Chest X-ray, PA view. Patient: 62 years old, sex F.
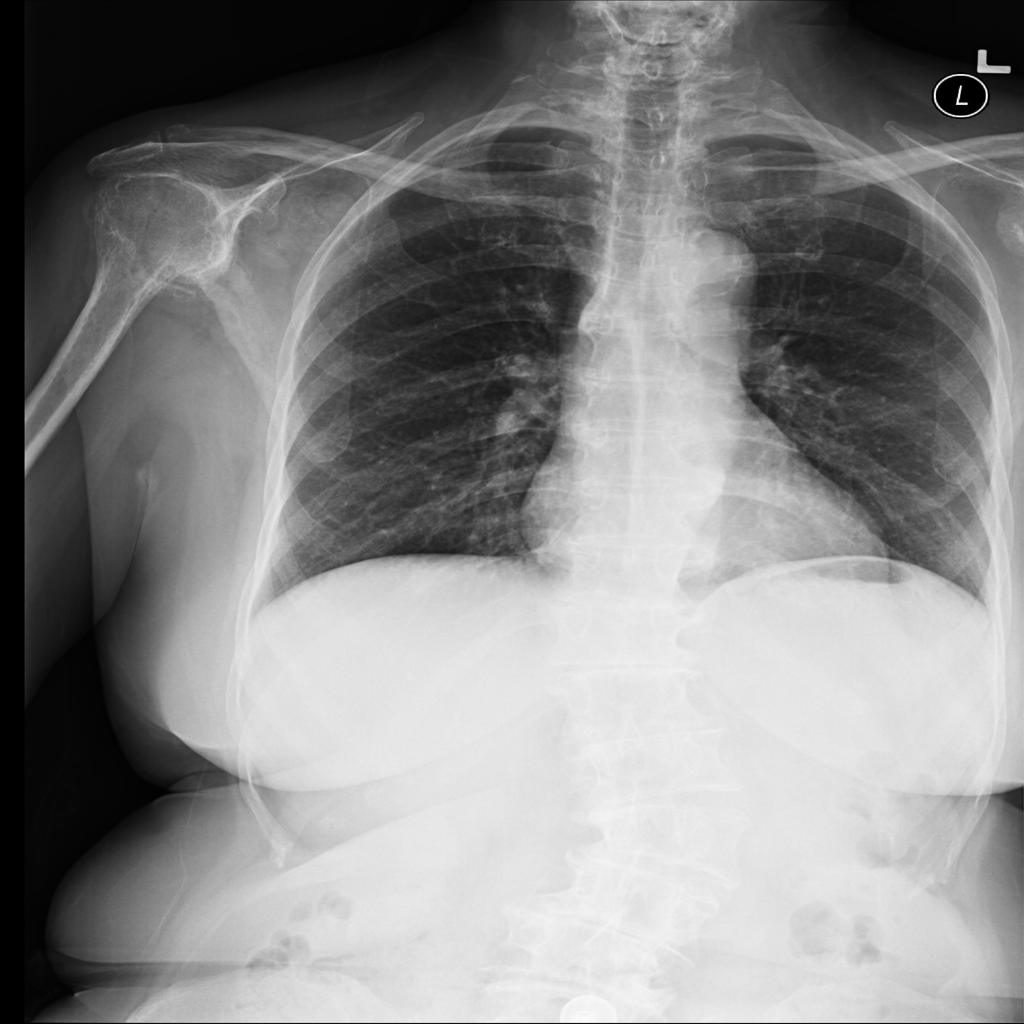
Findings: No Finding